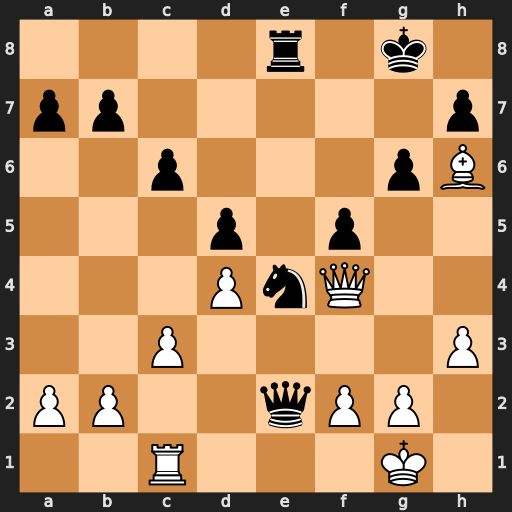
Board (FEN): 4r1k1/pp5p/2p3pB/3p1p2/3PnQ2/2P4P/PP2qPP1/2R3K1
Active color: w
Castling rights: -
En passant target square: -
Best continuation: Qc7 Qxf2+ Kh2 Qg3+ Qxg3 Nxg3 Kxg3